Field crop: tomato
Growth stage: 2
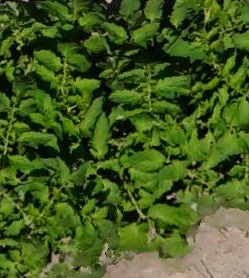
Species: tomato